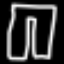
Label: pants